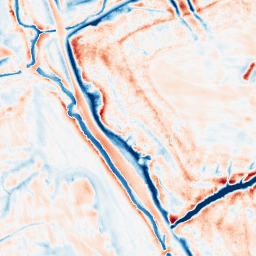
Category: edge_preserving
Decomposition family: bilateral
Decomposition parameters: d: 21
sigma_color: 100
sigma_space: 150
Upsampling method: bicubic
Upsampling parameters: scale: 8
Upsampling scale: 8